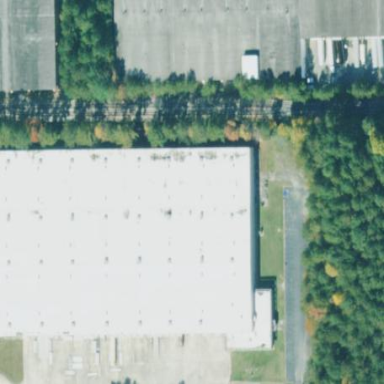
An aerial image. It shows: Warehouse building.